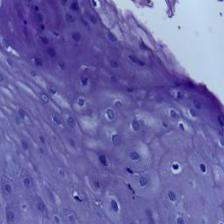
Diagnosis: Normal